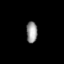
Tissue: lung
Cell type: Endothelial cells
Senescence score: 0.5457
Nuclear area (px): 232
Mean DAPI intensity: 149.047